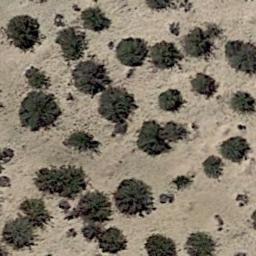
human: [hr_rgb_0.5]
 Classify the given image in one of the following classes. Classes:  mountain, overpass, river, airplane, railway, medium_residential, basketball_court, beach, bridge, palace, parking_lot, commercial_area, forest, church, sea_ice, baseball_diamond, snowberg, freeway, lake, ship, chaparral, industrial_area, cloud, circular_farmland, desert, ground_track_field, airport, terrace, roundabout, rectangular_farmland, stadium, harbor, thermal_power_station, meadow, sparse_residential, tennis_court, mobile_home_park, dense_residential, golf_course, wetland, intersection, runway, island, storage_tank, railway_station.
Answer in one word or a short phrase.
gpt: chaparral